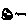
Label: moon